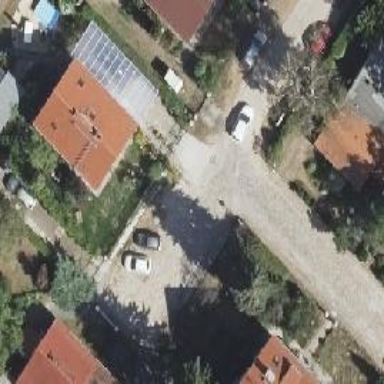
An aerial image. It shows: Residential road.